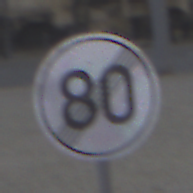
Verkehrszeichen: EndeGeschwindigkeit80
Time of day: MorningAfternoon
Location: Outdoor (Urban)
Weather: PartlyCloudy
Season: NotSpecified
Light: Natural